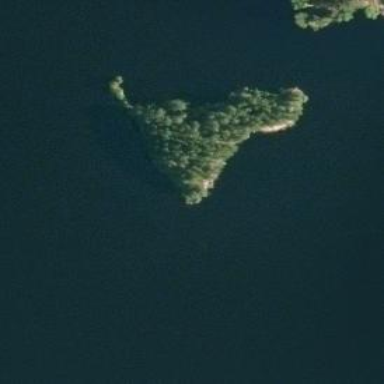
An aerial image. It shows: Island covered with dense forest.